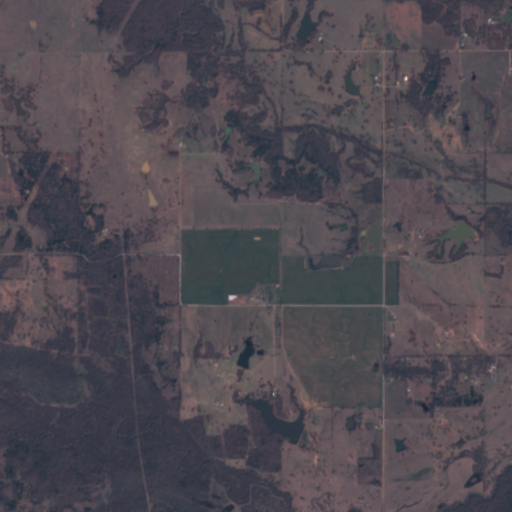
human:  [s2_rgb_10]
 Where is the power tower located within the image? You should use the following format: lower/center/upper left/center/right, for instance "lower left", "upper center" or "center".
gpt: The power tower is located in the upper left of the image.
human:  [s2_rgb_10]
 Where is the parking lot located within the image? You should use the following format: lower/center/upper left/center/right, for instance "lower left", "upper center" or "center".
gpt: There is no parking lot in the image.